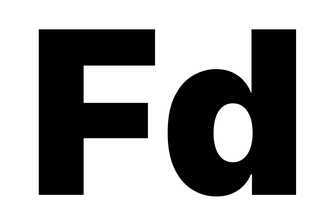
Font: Inter_Black